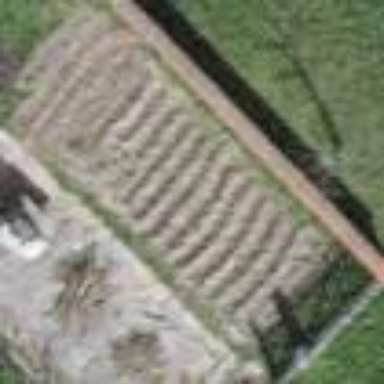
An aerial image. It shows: Vegetable garden in the leisure land.